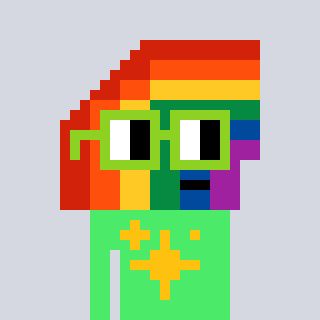
a pixel art character with square light green glasses, a rainbow-shaped head and a teal-colored body on a cool background